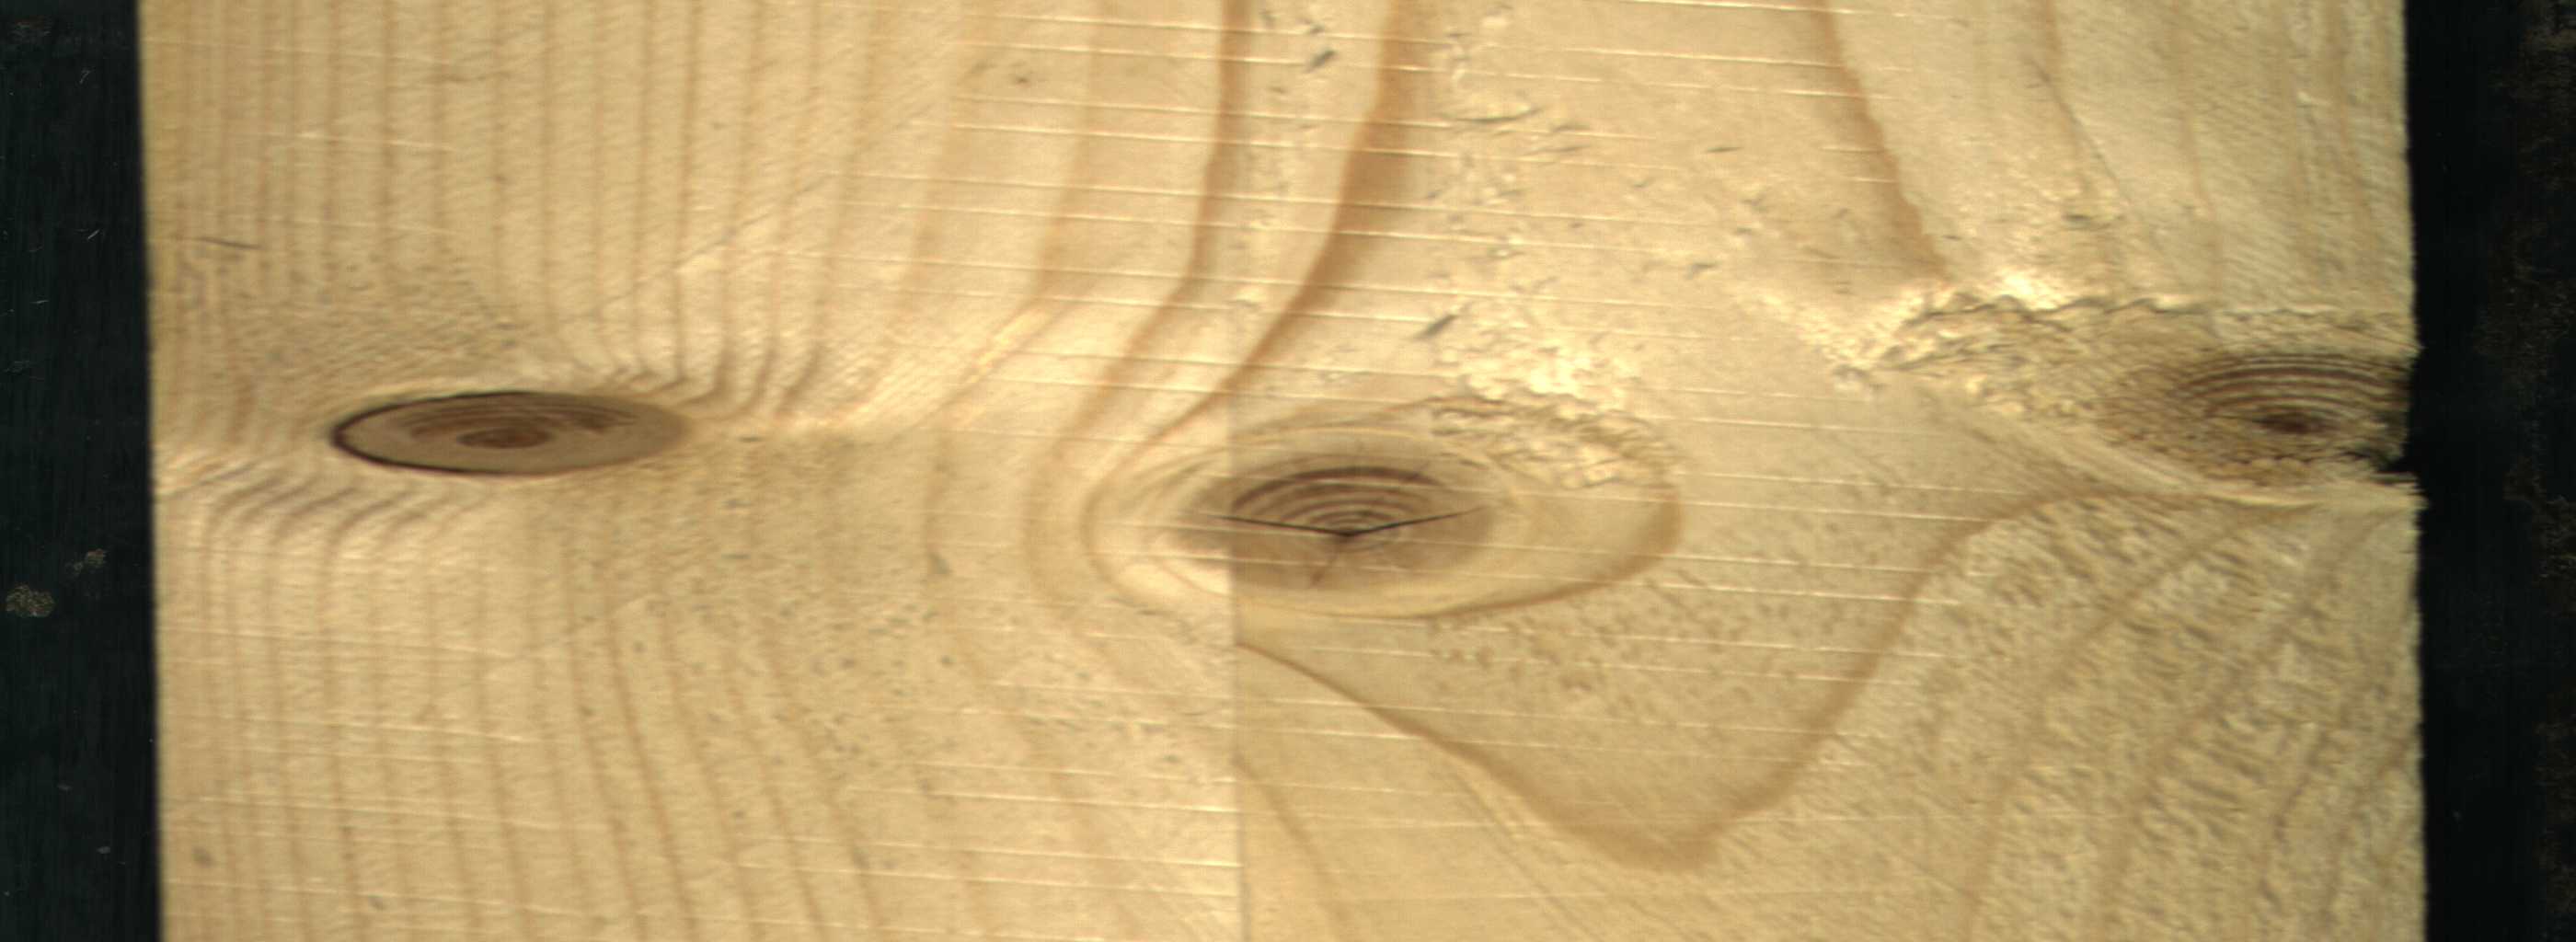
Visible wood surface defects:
knot_with_crack
knot_with_crack
Dead_Knot
Live_Knot